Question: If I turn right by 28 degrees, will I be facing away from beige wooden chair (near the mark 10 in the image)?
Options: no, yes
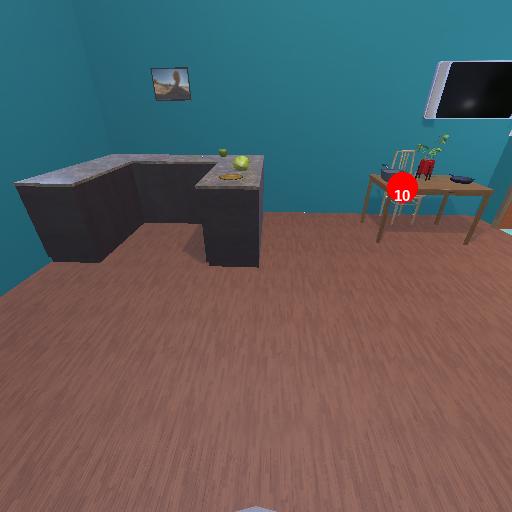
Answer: no